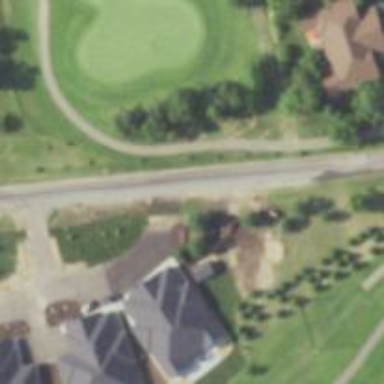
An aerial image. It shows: Service road designated as golf cart path.